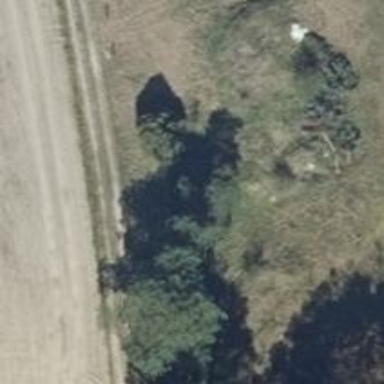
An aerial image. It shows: Deciduous tree with broadleaved leaves.